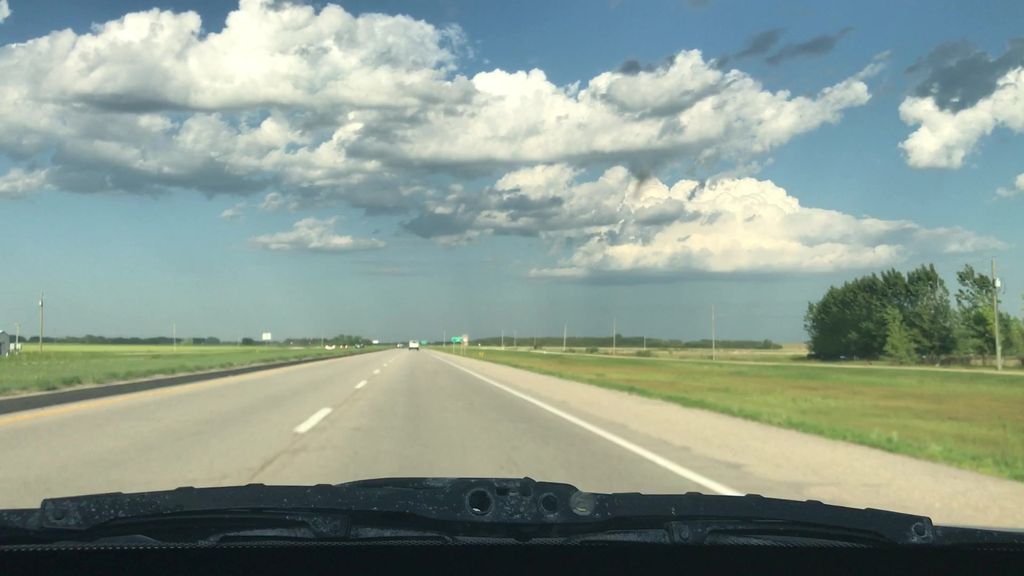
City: winnipeg